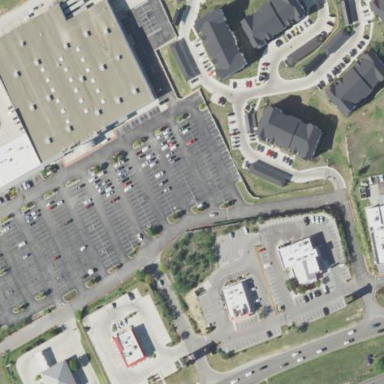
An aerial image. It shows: Retail area.